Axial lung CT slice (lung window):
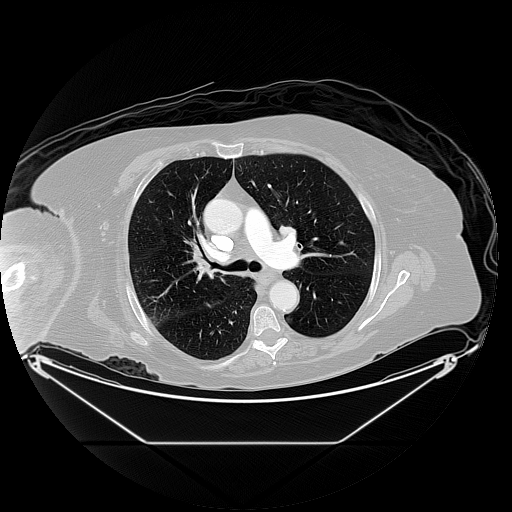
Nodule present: no